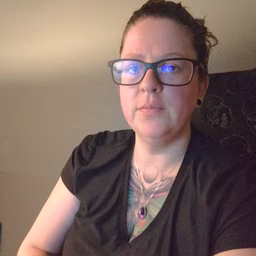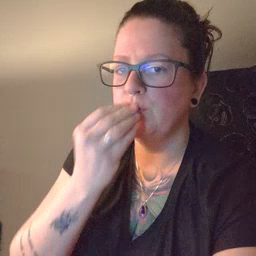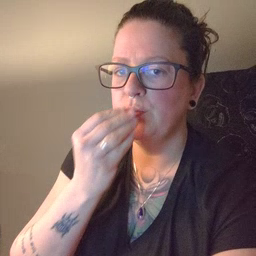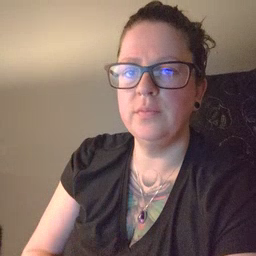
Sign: food